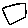
Label: square